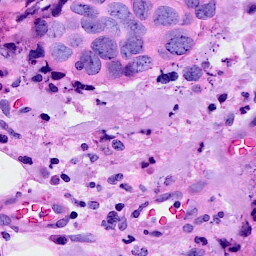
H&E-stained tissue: Breast